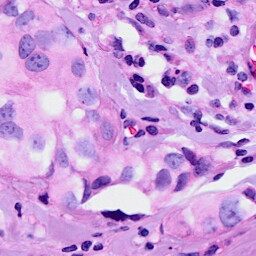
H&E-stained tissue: Breast